【题型】填空题　【知识点】立体几何　【难度】easy
如图所示，已知一个半径为 $2$ 的半圆面剪去了一个等腰三角形 $ABC$，将剩余部分绕着直径 $AB$ 所在直线旋转一周得到一个几何体，其中点 $C$ 为半圆弧的中点，该几何体的体积为 \underline{\hspace{3cm}}.

\vspace{1.2cm}

第5页/共16页

\vspace{1.2cm}
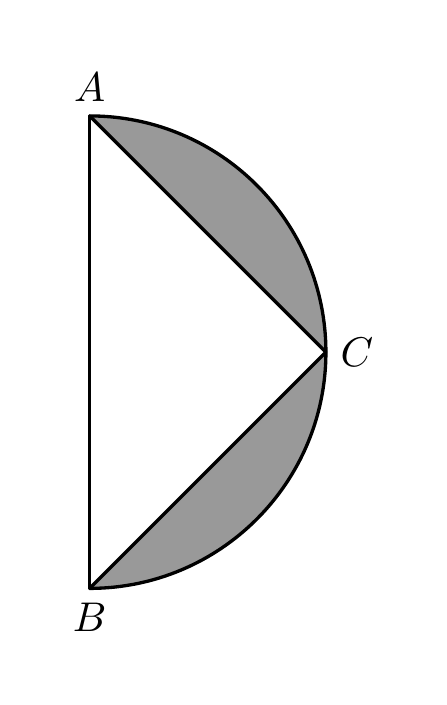
【解答】
【答案】$\boldsymbol{\dfrac{16}{3}\pi}$ $\dfrac{16\pi}{3}$

\vspace{0.6cm}

【解析】

【分析】在三角形 $ABC$ 中作 $CO \perp AB$ 于点 $O$，求得圆锥 $AO$ 的底面半径和高，计算出球体和圆锥体积即可求得结果。

\vspace{0.6cm}

【详解】根据题意可知，三角形 $ABC$ 即为等腰直角三角形，

作 $CO \perp AB$ 于点 $O$，如下图所示：

则三角形 $ABC$ 绕着直径 $AB$ 所在直线旋转一周得到的几何体为两个全等的圆锥 $AO$ 和 $BO$，

由半径为 $2$ 可得圆锥底面圆半径为 $CO=2$，圆锥的高 $AO=2$，

则圆锥 $AO$ 的体积 $V_1 = \dfrac{1}{3}\pi \times 2^2 \times 2 = \dfrac{8}{3}\pi$，

半圆面旋转一周形成半径为 $2$ 的球体，其体积为 $V_2 = \dfrac{4}{3}\pi \times 2^3 = \dfrac{32}{3}\pi$；

因此剩余部分所形成的几何体的体积为 $V = V_2 - 2V_1 = \dfrac{32}{3}\pi - 2 \times \dfrac{8}{3}\pi = \dfrac{16}{3}\pi$。

故答案为：$\dfrac{16}{3}\pi$
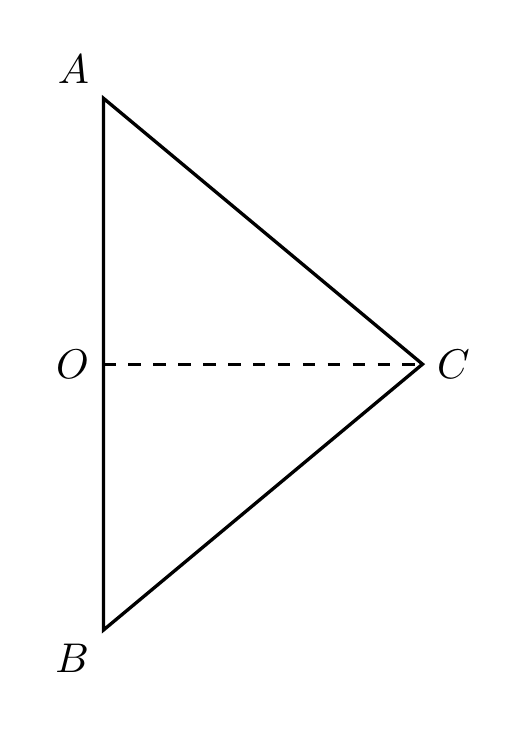